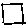
Label: square